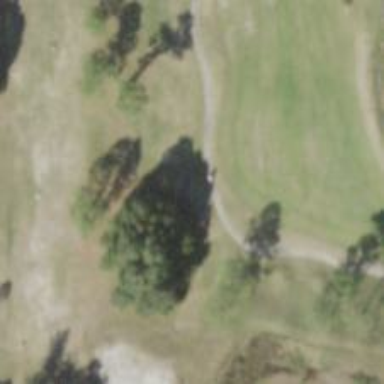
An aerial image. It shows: Path for golf carts.